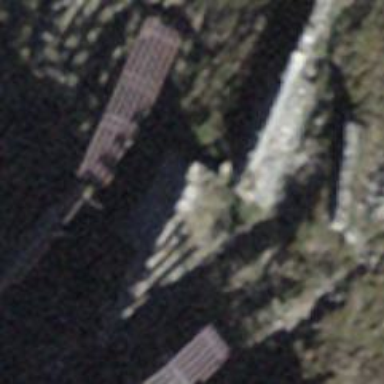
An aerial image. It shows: Retaining wall.